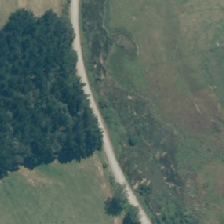
Land cover: herbaceous_freshwater_vege